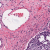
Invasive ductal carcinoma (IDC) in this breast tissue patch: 1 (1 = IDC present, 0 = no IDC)